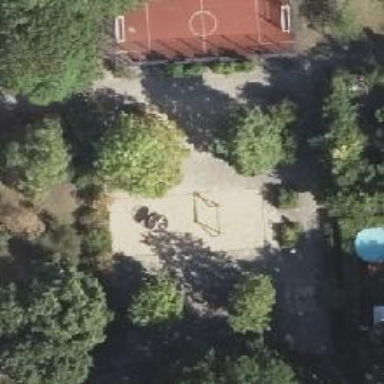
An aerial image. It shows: Playground featuring climbing frame.